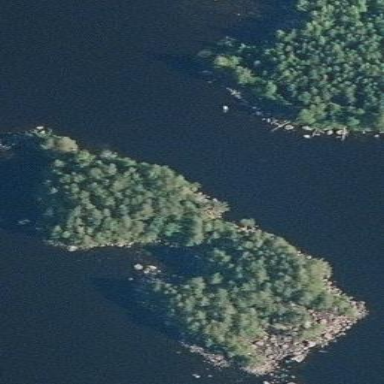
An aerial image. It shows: Islet.